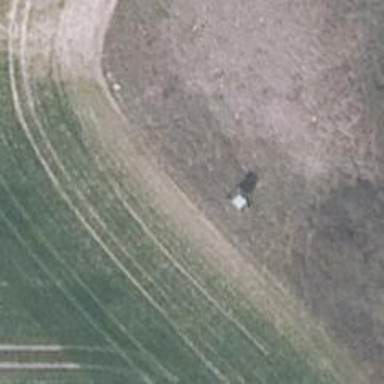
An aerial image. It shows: Hunting stand.